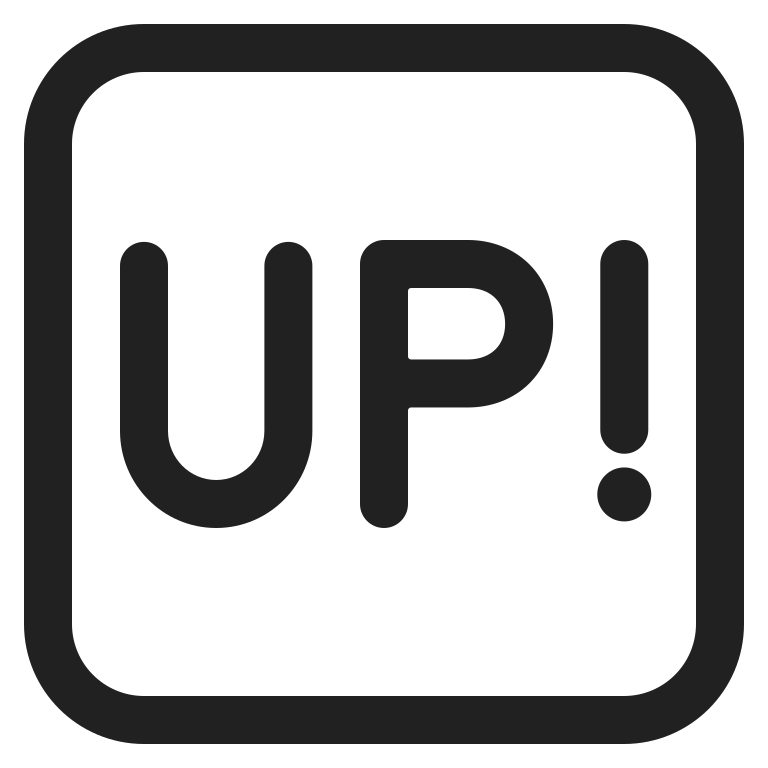
up! button high contrast